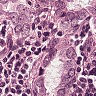
Metastatic tissue present: yes